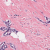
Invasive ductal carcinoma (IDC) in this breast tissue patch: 1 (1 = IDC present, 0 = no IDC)